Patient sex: F
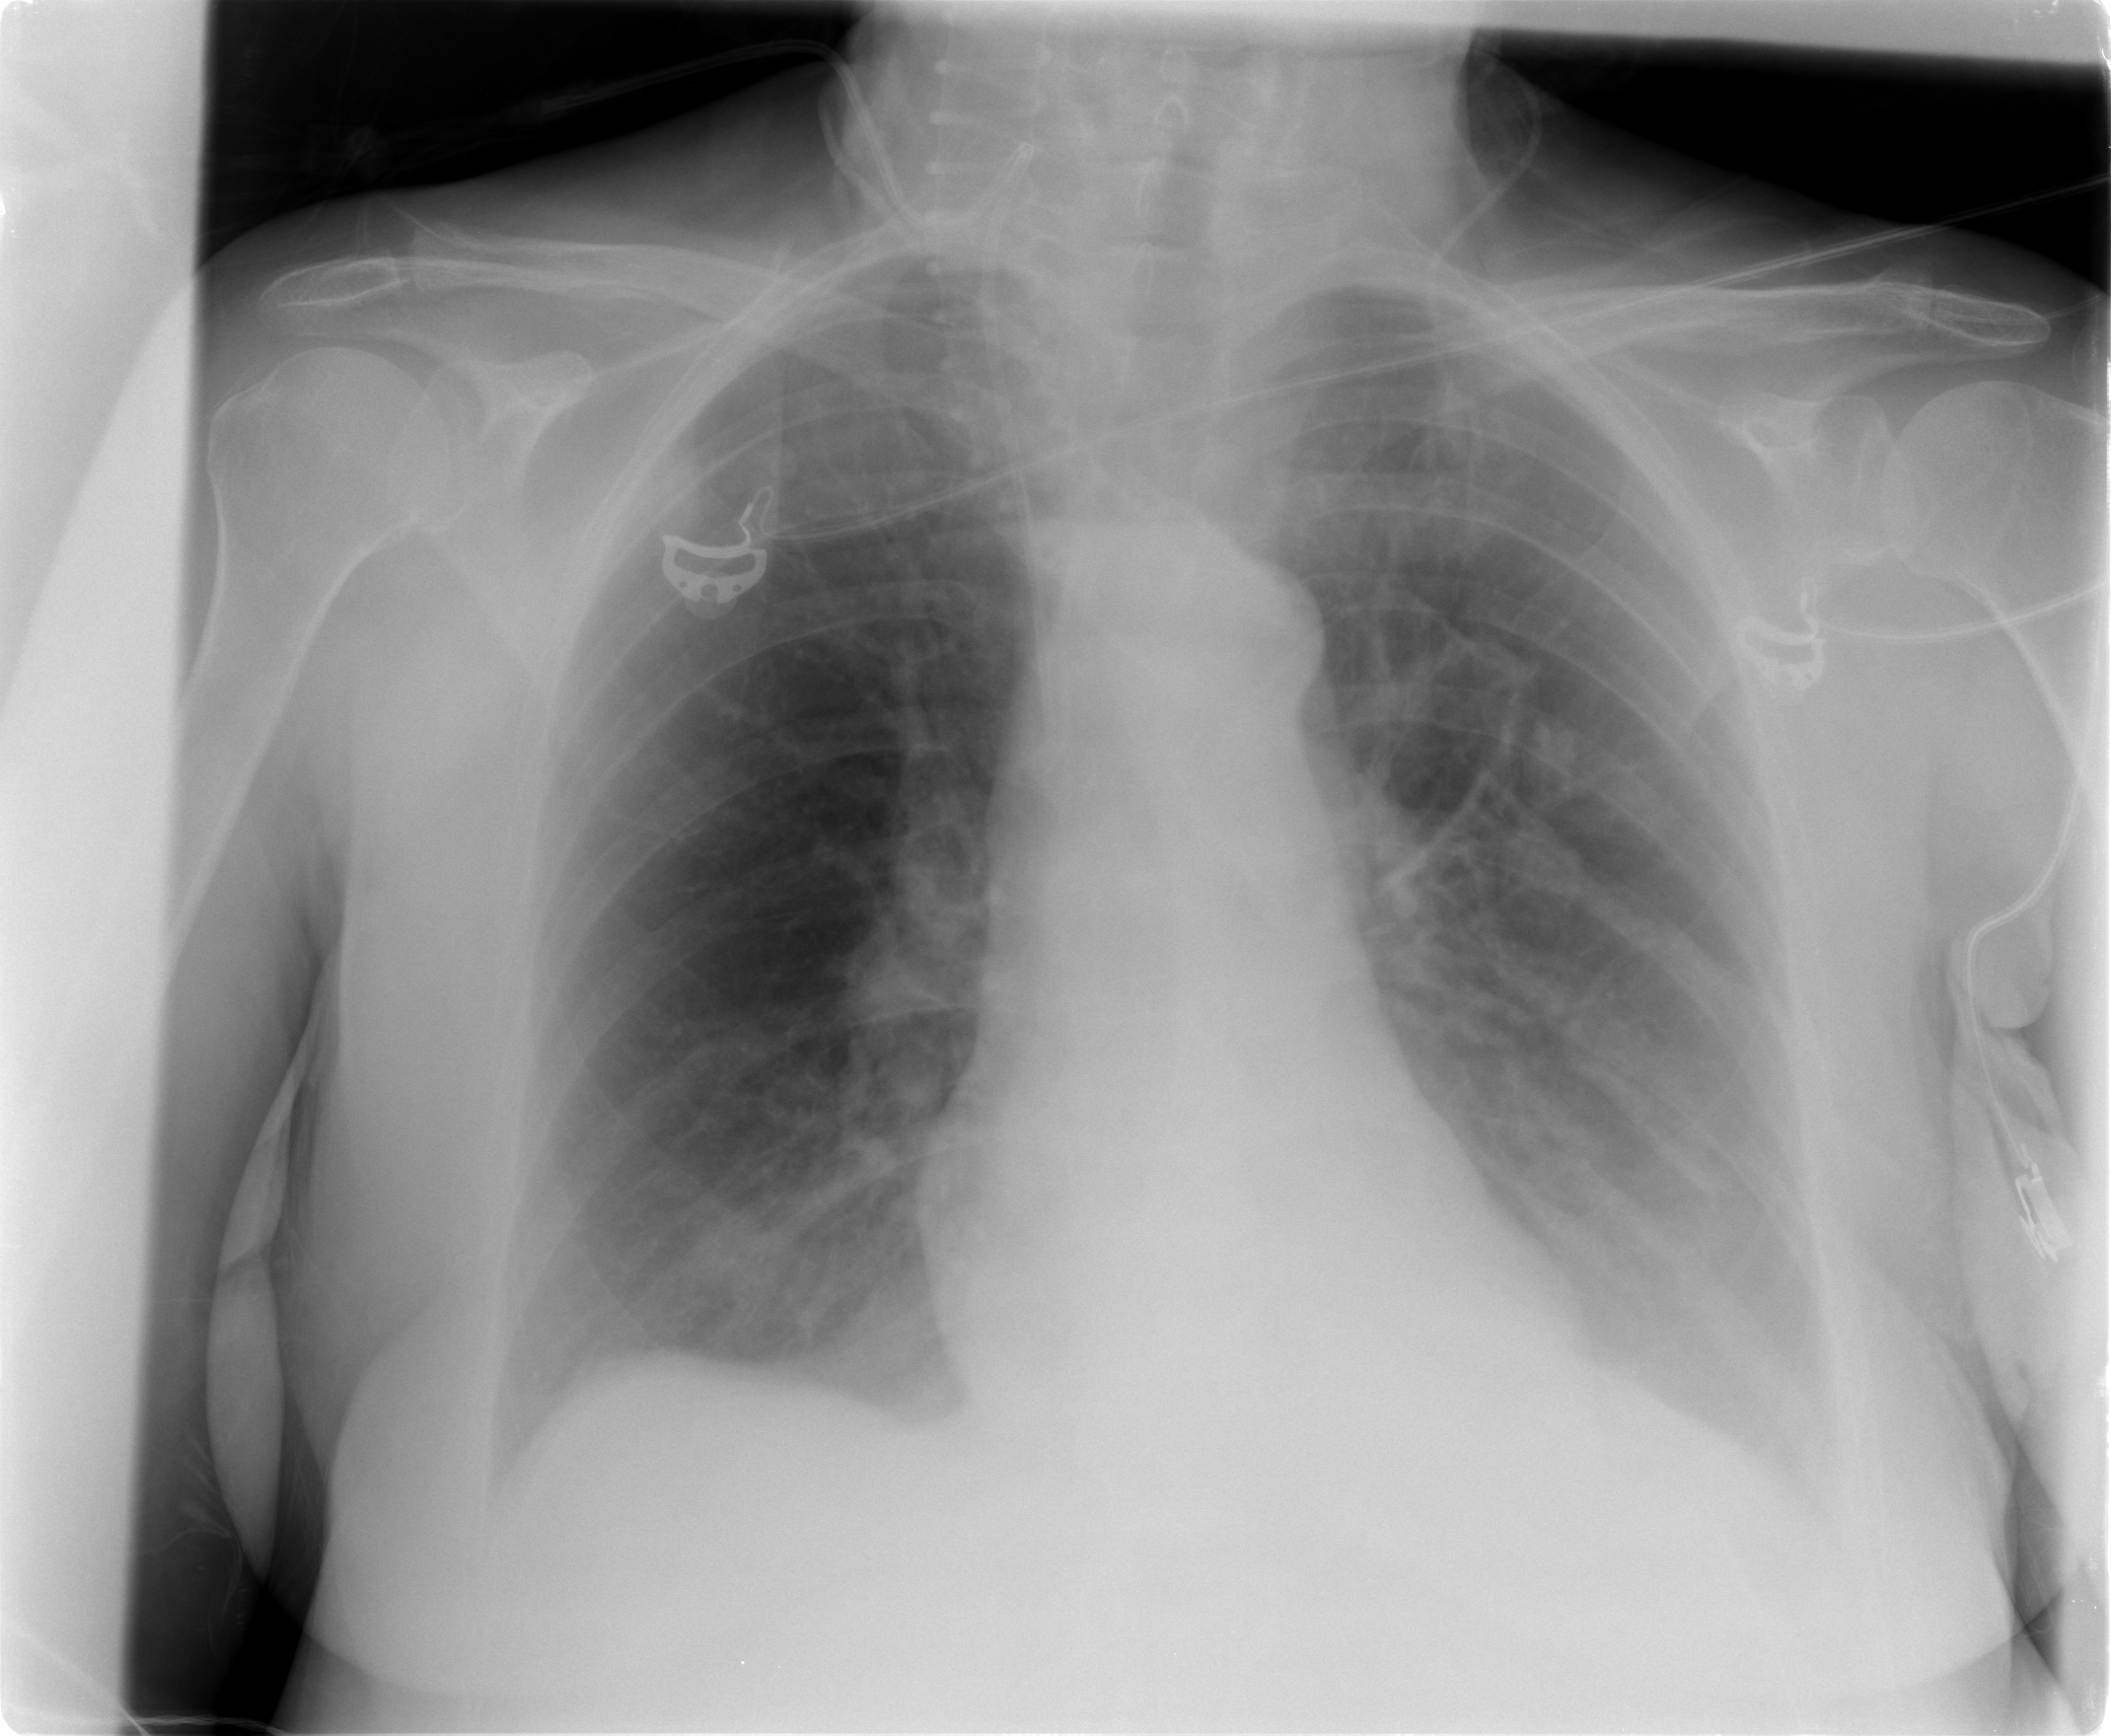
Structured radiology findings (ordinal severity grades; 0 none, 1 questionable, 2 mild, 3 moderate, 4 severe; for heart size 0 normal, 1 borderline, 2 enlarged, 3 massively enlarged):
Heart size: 0
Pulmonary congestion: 0
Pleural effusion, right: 0
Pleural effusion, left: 2
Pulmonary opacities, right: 0
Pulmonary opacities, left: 0
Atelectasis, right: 0
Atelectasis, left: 0